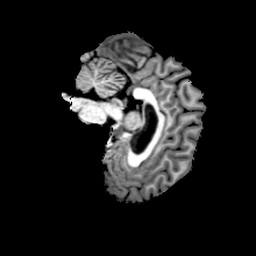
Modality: T1w
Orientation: sagittal
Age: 19
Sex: male
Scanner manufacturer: philips
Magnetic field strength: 3 T
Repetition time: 0.0082 s
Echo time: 0.0037 s